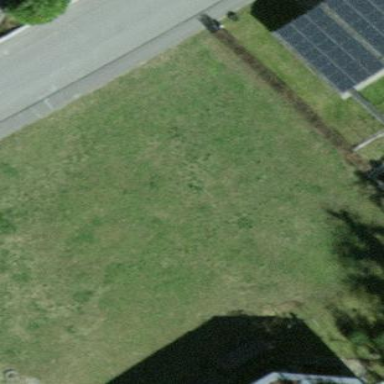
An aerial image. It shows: Open area covered with grass.